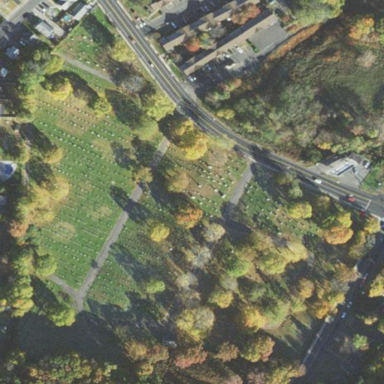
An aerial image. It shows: Cemetery.